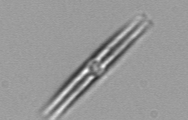
Label: pennate